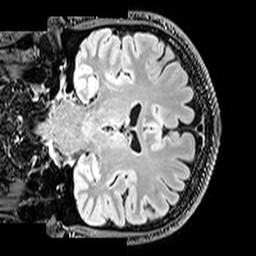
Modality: T2w
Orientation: coronal
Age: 47
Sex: male
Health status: healthy
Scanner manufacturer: siemens
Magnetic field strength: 3 T
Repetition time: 5 s
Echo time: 0.397 s